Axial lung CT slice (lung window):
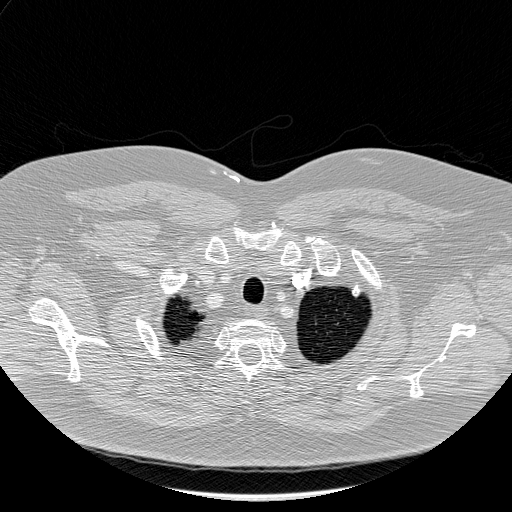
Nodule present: no